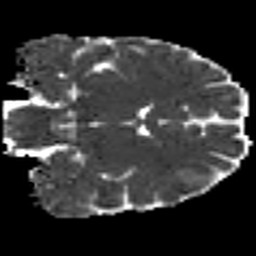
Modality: MD
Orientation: coronal
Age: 22
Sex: male
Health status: healthy
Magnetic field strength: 3 T
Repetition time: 8.4 s
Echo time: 0.0926 s